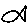
Label: fish